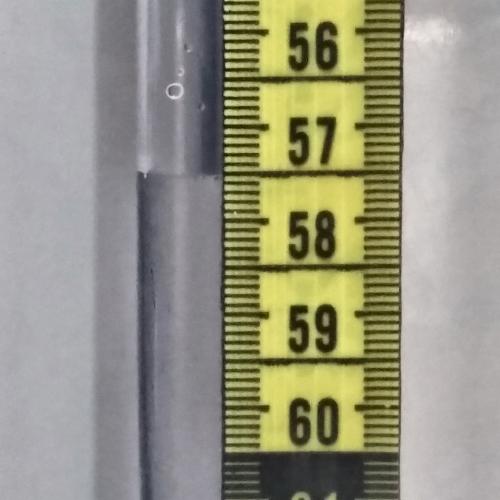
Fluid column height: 57.5 cm